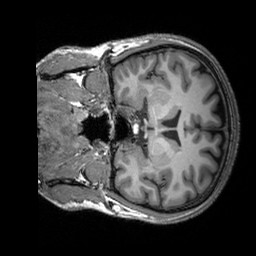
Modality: T1w
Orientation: coronal
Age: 26
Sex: male
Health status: healthy
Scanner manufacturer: siemens
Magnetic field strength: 3 T
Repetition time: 2.3 s
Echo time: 0.00303 s